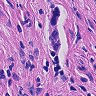
Metastatic tissue present: yes